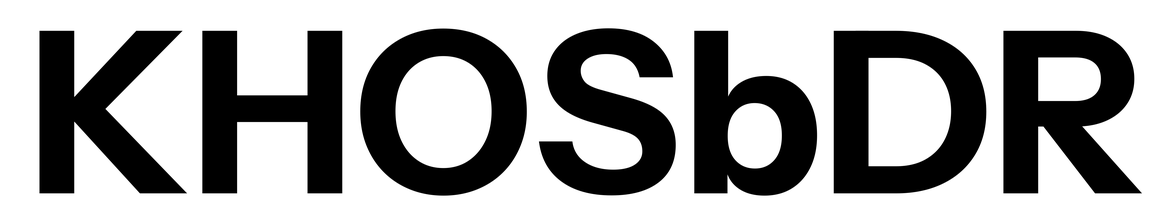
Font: InstrumentSans_Bold